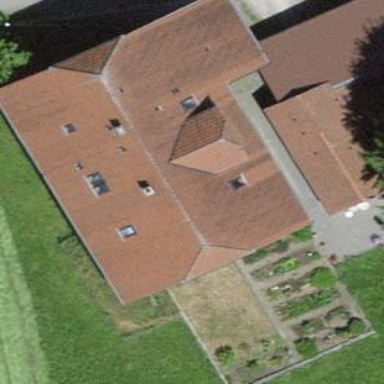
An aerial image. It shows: Farm building.